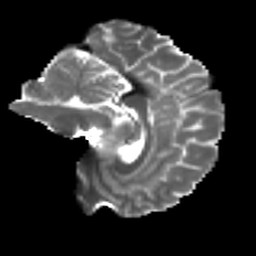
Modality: T2w
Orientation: sagittal
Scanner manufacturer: ge
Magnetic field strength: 3 T
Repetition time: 7.8 s
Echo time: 0.0606 s